Field crop: maize
Growth stage: 2
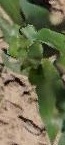
Species: maize